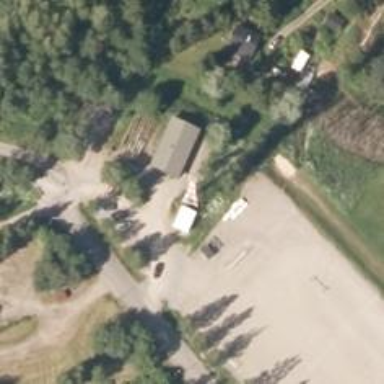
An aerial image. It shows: Mast tower used for communication.